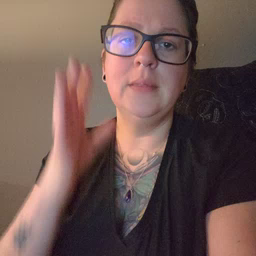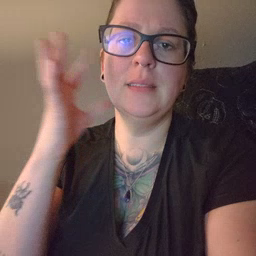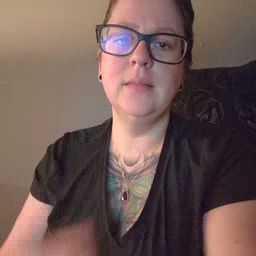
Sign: kitty